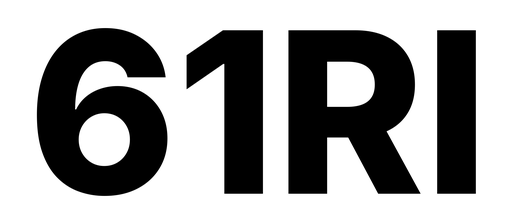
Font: Inter_ExtraBold